Field crop: tomato
Growth stage: 1
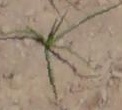
Species: cyperus